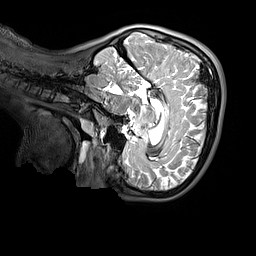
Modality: T2w
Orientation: sagittal
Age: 10
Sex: female
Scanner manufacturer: siemens
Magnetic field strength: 3 T
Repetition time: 3.2 s
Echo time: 0.408 s